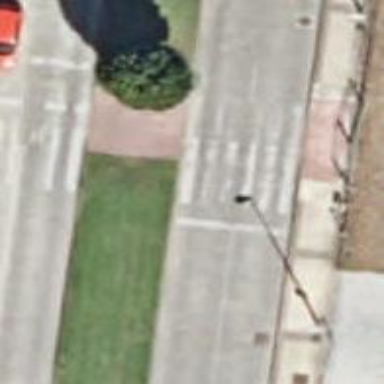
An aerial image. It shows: Zebra crossing on the road.